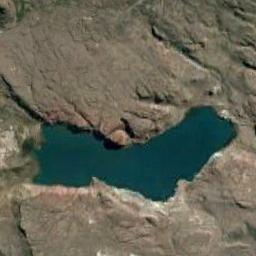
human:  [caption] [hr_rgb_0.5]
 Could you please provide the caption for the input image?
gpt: The ground is rough around the lake .

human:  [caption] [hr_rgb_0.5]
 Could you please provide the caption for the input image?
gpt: An irregularly shaped pale blue lake surrounded by yellowish brown rocks .

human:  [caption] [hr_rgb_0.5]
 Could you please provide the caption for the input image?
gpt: The lake lies in a wasteland and the water is deep green .

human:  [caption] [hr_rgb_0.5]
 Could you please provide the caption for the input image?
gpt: The lake in the picture is surrounded by green fields .

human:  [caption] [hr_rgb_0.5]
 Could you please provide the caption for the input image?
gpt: The lake is in a brown desert .